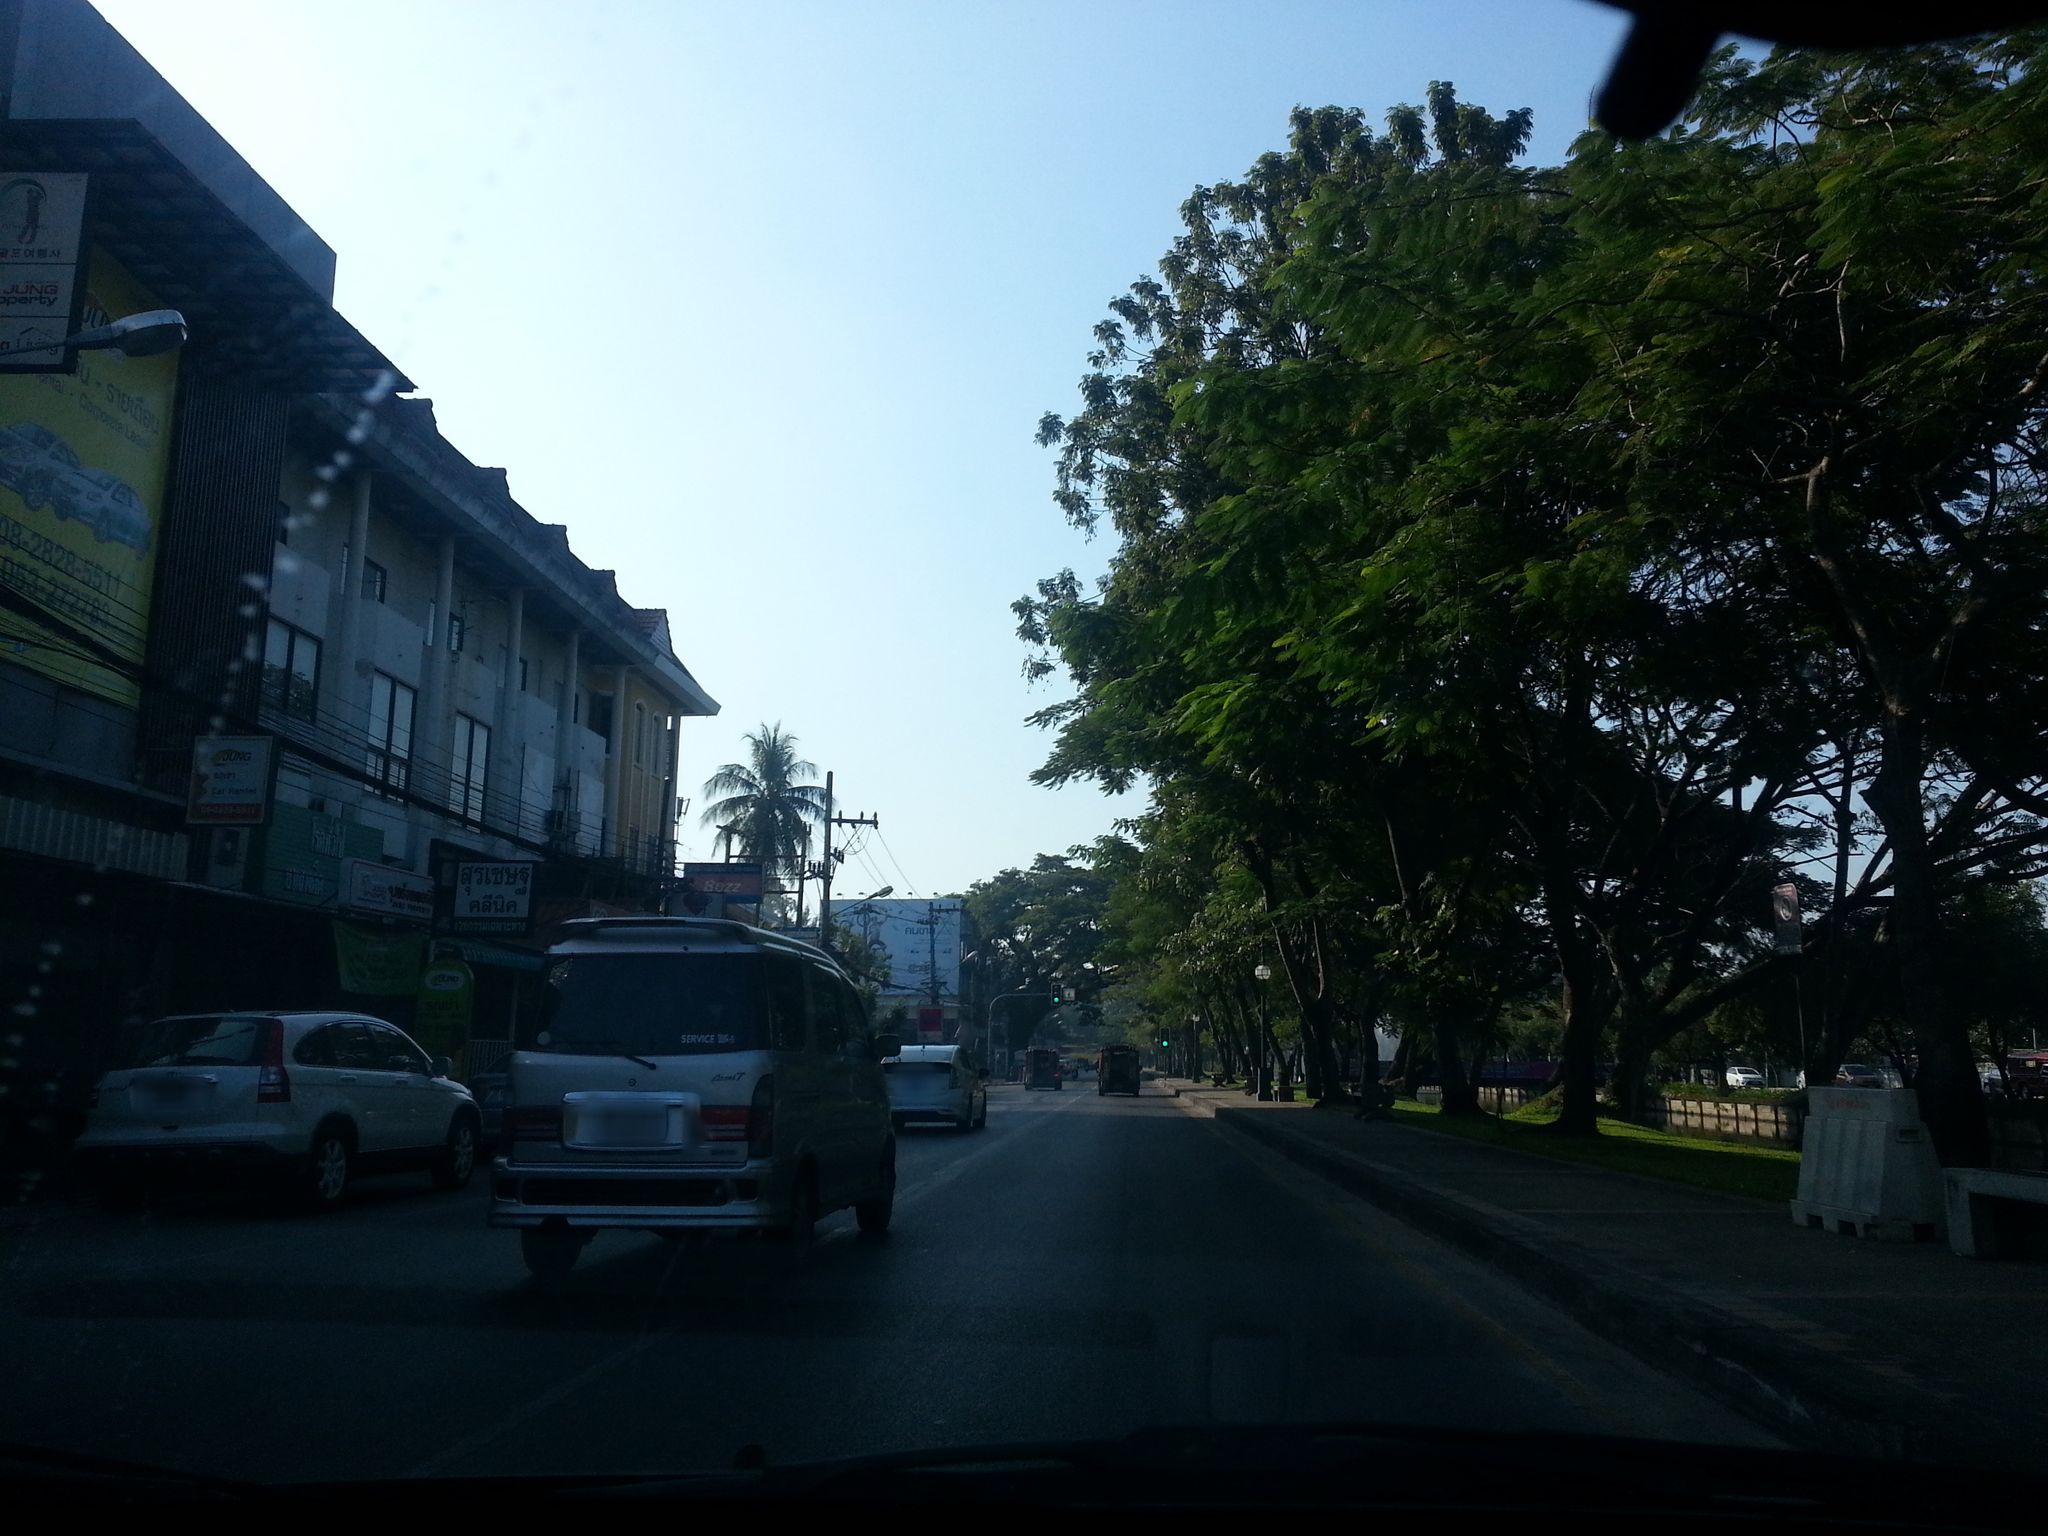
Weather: clear
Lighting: day
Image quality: good
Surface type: driving surface
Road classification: footway
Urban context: low density rural
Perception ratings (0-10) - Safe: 5.3, Lively: 8.64, Beautiful: 8.61, Boring: 2.17, Depressing: 3.64, Wealthy: 6.2